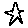
Label: star